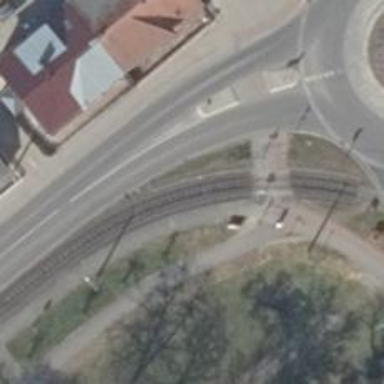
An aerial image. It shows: Tramway with electrified contact lines.